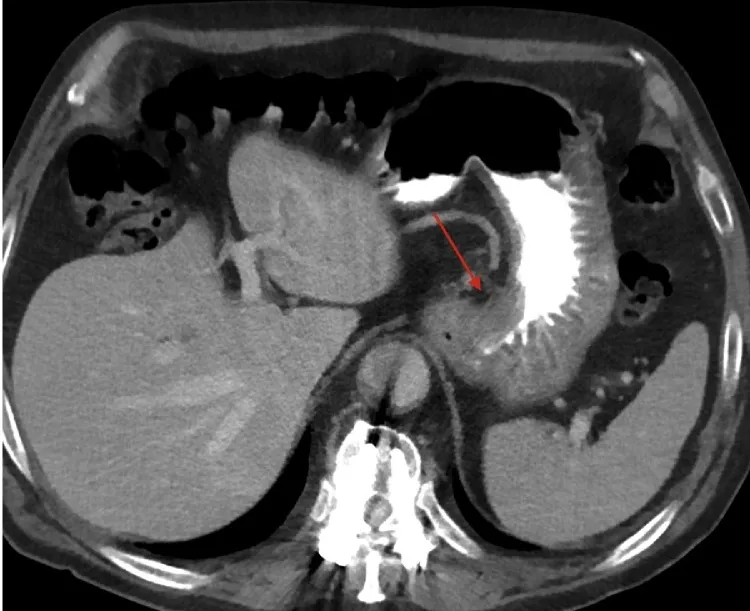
Axial CT venous phase (January 2016) demonstrated the irregular wall thickening of the subcardial lesser curvature (arrow) referable to the primary gastric neoplasm.
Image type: radiology (ct)